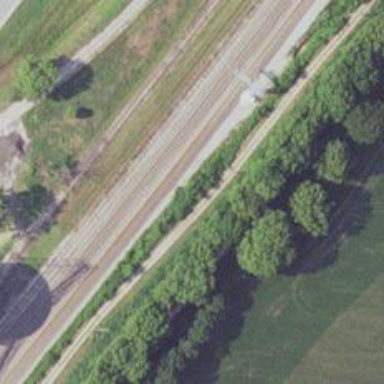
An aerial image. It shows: Abandoned railway.